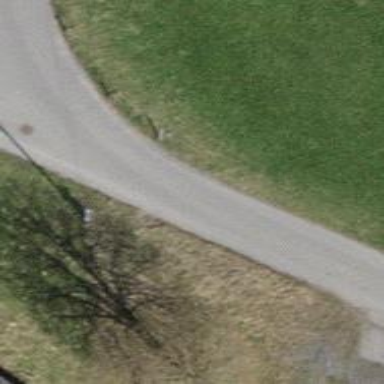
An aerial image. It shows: Unclassified road.